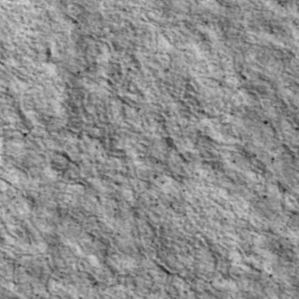
Label: non_frost